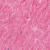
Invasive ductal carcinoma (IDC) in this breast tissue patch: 0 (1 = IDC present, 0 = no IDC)